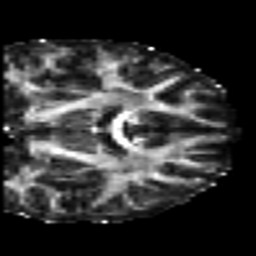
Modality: FA
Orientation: coronal
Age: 19
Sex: female
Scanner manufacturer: siemens
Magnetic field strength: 3 T
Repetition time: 7 s
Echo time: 0.0926 s